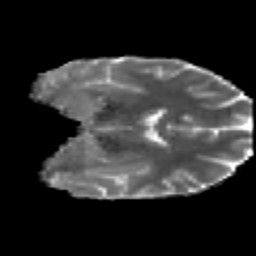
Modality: MD
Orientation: coronal
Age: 37
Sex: male
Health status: healthy
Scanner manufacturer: philips
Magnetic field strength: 3 T
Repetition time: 4.378 s
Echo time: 0.09797 s